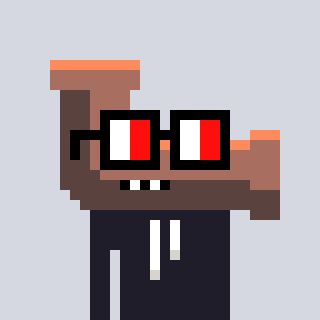
a pixel art character with square glasses with black frames and red eyes, a pipe-shaped head and a grayscale-colored body on a cool background